Field crop: tomato
Growth stage: 1
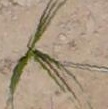
Species: cyperus